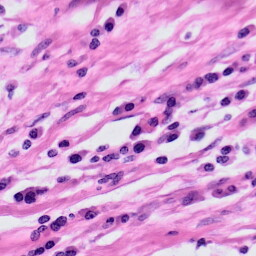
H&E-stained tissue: Skin